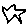
Label: star